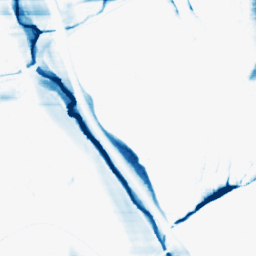
Category: morphological
Decomposition family: morphological_rect
Decomposition parameters: operation: closing
width: 50
height: 3
Upsampling method: bilinear
Upsampling parameters: scale: 2
Upsampling scale: 2